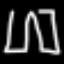
Label: pants